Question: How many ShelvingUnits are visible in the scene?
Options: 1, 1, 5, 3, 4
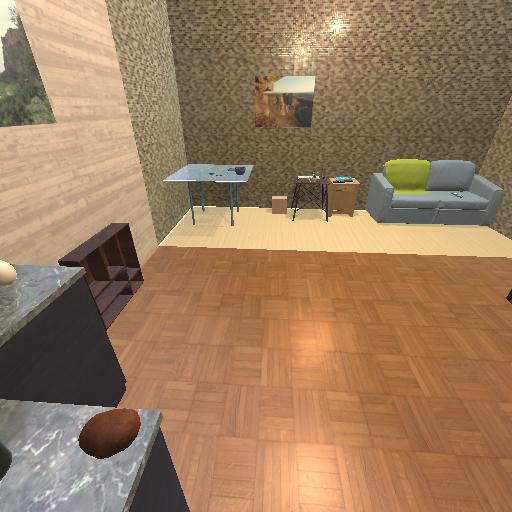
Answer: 1